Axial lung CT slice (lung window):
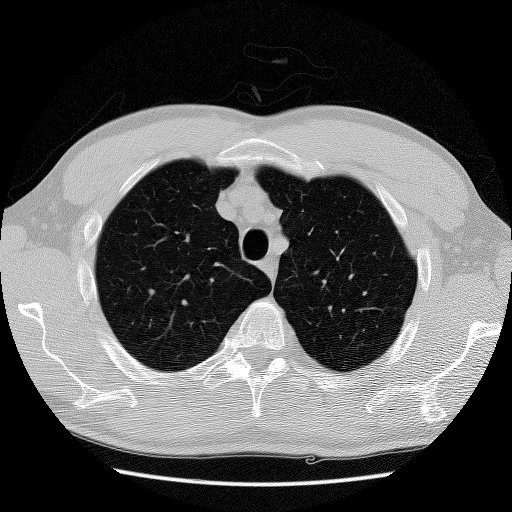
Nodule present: no